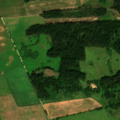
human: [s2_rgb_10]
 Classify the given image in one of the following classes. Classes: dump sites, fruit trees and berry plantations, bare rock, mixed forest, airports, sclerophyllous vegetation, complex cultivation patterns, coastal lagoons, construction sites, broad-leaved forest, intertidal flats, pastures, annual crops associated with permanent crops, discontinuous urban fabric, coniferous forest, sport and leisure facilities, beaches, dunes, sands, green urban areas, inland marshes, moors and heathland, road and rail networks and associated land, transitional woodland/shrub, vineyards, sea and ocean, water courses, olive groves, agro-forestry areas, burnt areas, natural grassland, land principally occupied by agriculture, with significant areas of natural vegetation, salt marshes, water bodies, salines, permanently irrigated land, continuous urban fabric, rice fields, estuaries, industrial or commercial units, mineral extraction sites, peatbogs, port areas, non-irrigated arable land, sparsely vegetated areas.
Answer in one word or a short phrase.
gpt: non-irrigated arable land, pastures, land principally occupied by agriculture, with significant areas of natural vegetation, mixed forest